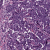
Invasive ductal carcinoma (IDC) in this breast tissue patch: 1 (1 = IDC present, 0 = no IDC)